Field crop: maize
Growth stage: 1
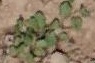
Species: convolvulus